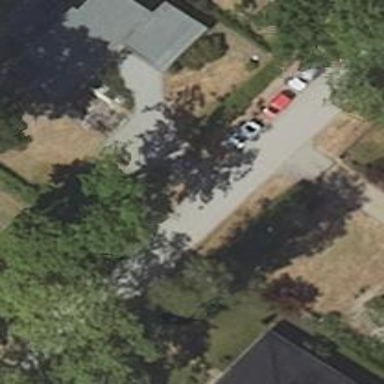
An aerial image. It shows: Residential road.